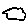
Label: cloud